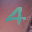
Label: 4